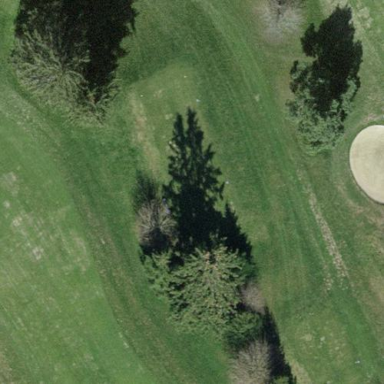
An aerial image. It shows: Golf tee on grassy land.